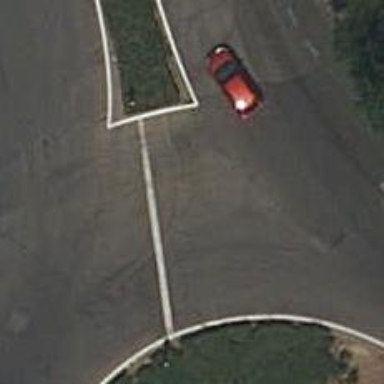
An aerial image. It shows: Road with traffic signals.